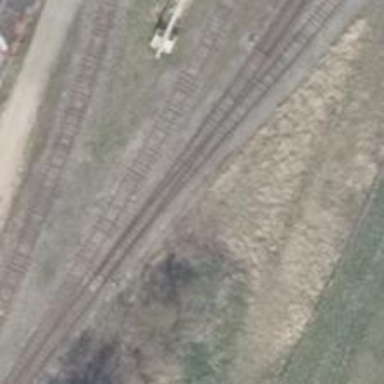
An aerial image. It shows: Railway switch.